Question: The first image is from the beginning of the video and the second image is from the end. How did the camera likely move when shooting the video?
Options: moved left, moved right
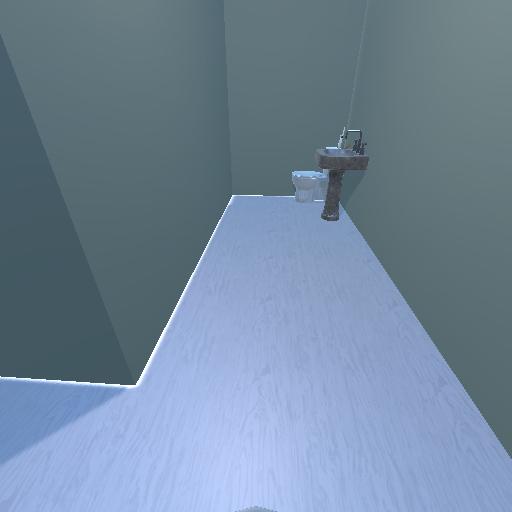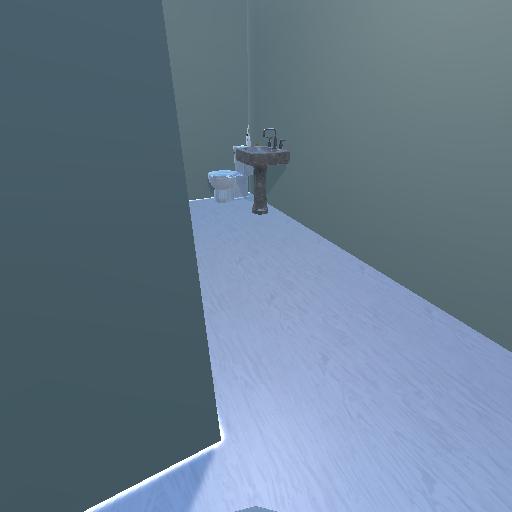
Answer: moved left